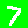
Digit: 7